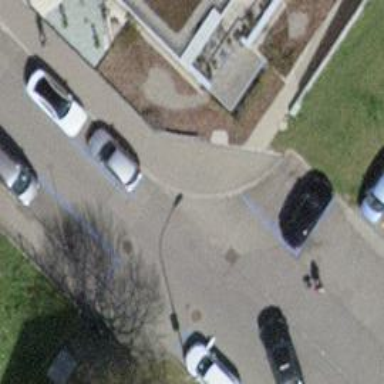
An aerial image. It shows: Asphalt sidewalk along the footway.